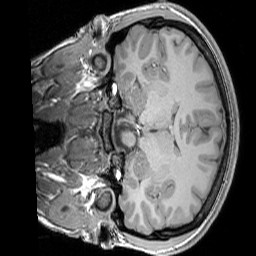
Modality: T1w
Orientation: coronal
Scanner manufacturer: siemens
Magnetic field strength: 3 T
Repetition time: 1.83 s
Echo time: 0.00303 s